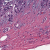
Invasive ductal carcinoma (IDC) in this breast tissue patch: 1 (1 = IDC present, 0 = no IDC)